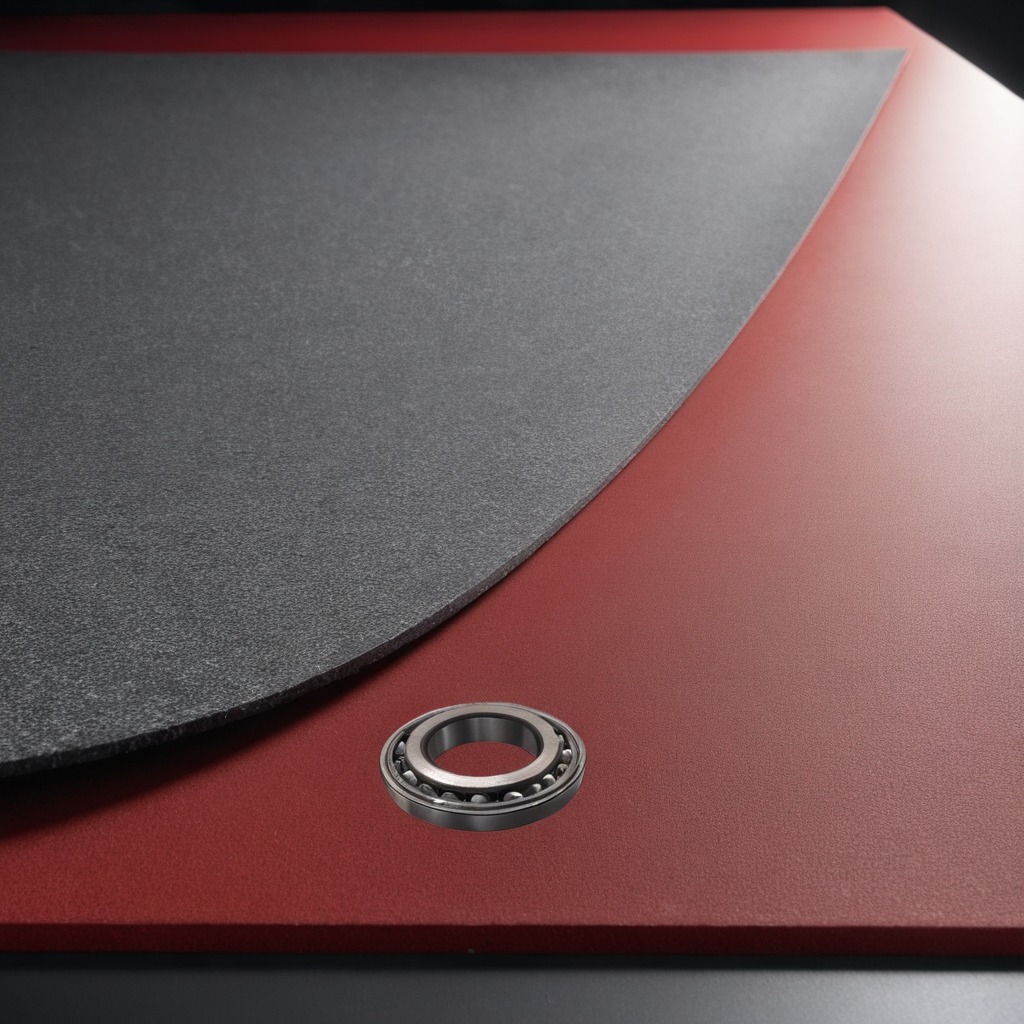
A metal ball bearing is lying on the clean granite tabletop beneath the red rubber mat inside a workshop under bright overhead lighting crisp shadows high clarity worn but beneath the mat.